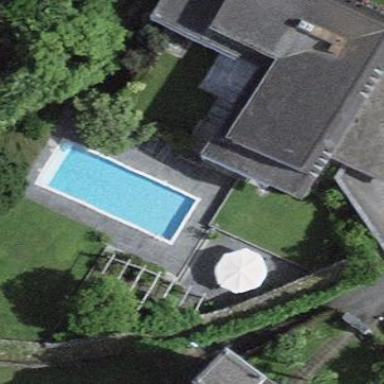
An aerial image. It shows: Swimming pool located in leisure land.